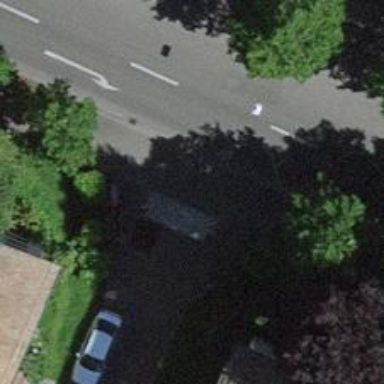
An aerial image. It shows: Uncontrolled road crossing.